Question: I have an issue where my style sheet isn't applying equally to all objects of the same type. Here is my HTML:
'''
<form method="post" action="FILLTHISINLATER" name="NewFeaturesRequest" target="_blank">
<fieldset id="CustInfo">
<legend>Customer Information</legend>
<ol>
<p>Please provide the name of the person requesting this new feature.</p>
<li>
<label id="lblFName" for="txtFName">First Name:</label>
<input type="text" name="FName" tabindex="1" id="txtFName" />
</li>
<li>
<label id="lblLName" for="txtLName">Last Name:</label>
<input type="text" name="LName" tabindex="2" id="txtLName" />
</li>
</fieldset>
<fieldset id="FeatureInfo">
<legend>New Feature Information</legend>
<p align="left">What category does this feature fit into?</p>
<div id="radios" align="left">
<ol>
<li>
<input name="fType" type="radio" value="iPhone" />iPhone</li>
<li>
<input name="fType" type="radio" value="Messaging" />Messaging</li>
<li>
<input name="fType" type="radio" value="Contacts" />Contacts</li>
</ol>
</div>
</fieldset>
<fieldset id="AgentInfo">
<legend>Support Agent</legend>
<p>Your Name: <select id="ddbxAGENT" name="ddbxAGENT" onchange="display_unlisted_agent()">
<option selected="selected">Select Your Name</option>
<option value="Allen">Allen</option>
<option value="Ash">Ash</option>
<option value="Beau">Beau</option>
</select>
</p>
</fieldset>
'''
I cut it down quite a bit. Next, my CSS for legend and fieldset (EDITED to include suggestion from misterManSam:
'''
fieldset {
margin:0;
padding:0;
border-top: Green 2px solid;
border-left: none;
border-right: none;
border-bottom:none;
}
legend {
font-weight: bold;
color: Navy;
padding:0;
margin:0;
}
'''
And finally, what it actually looks like:

Why, oh why, is that green border on the second fieldset sticking out so far? The same style is used as on the other two, so what the heck is going on here? It happens in Chrome, IE, and Firefox. It's purely cosmetic, but having an error like that is unprofessional.
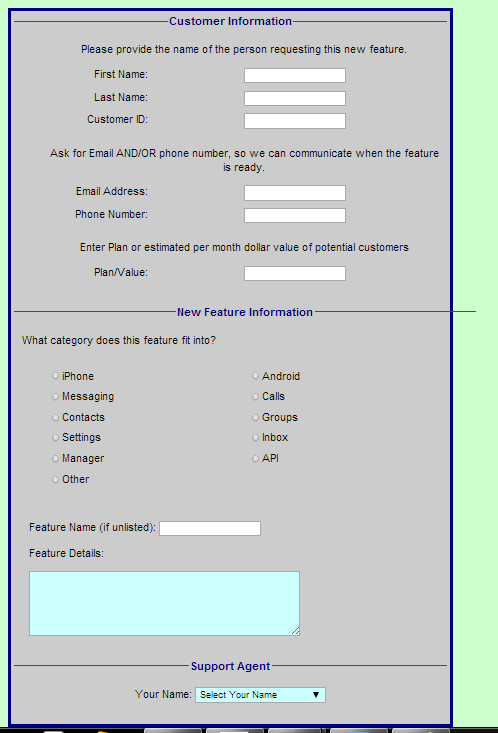
Answer: There is a width on '#infoboxes' you need to remove.
'''
#infoboxes {
/*width:650px;*/
float:left;
padding:10px;
}
'''
<URL>